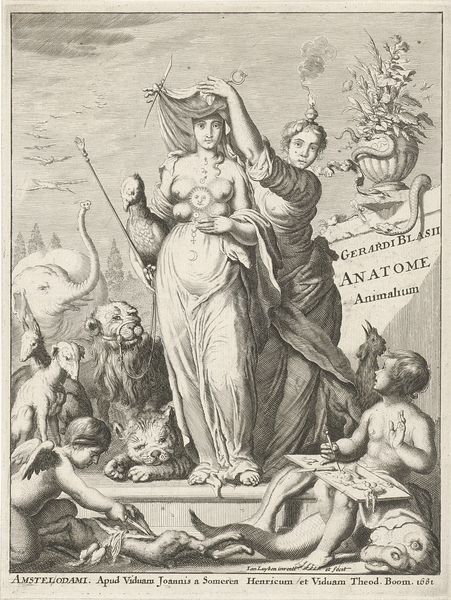
Titel: Natura omringd door dieren
Künstler: Jan Luyken
Standort: Amsterdam
Institution: Rijksmuseum
Schlagwörter: crown, people, white, women, black, gray, robe, woman, flowers, maid, angel, angels, sky, sun, boy, drawing, black and white, animals, bird, dog, peacock, birds, cross, statue, breast, children, cherub, urn, leaves, cat, pencil, moon, medieval, animal, cow, fire, breasts, goddess, dresser, fish, tiger, goat, paint, sheep, tan, pedestal, crescent, lion, camel, latin, flame, serpent, snake, anatomy, words, sacrifice, incense, bear, elephant, boobs, vulture, fertility, petting, angeles, dissection, crescent moon, allogeria, burns